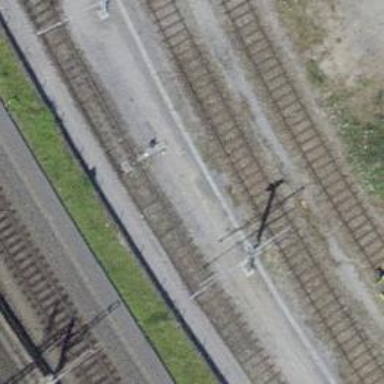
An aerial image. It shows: Railway switch.